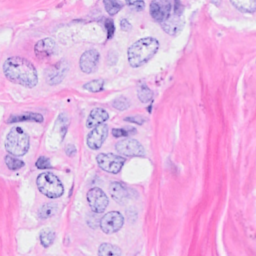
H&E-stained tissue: Breast